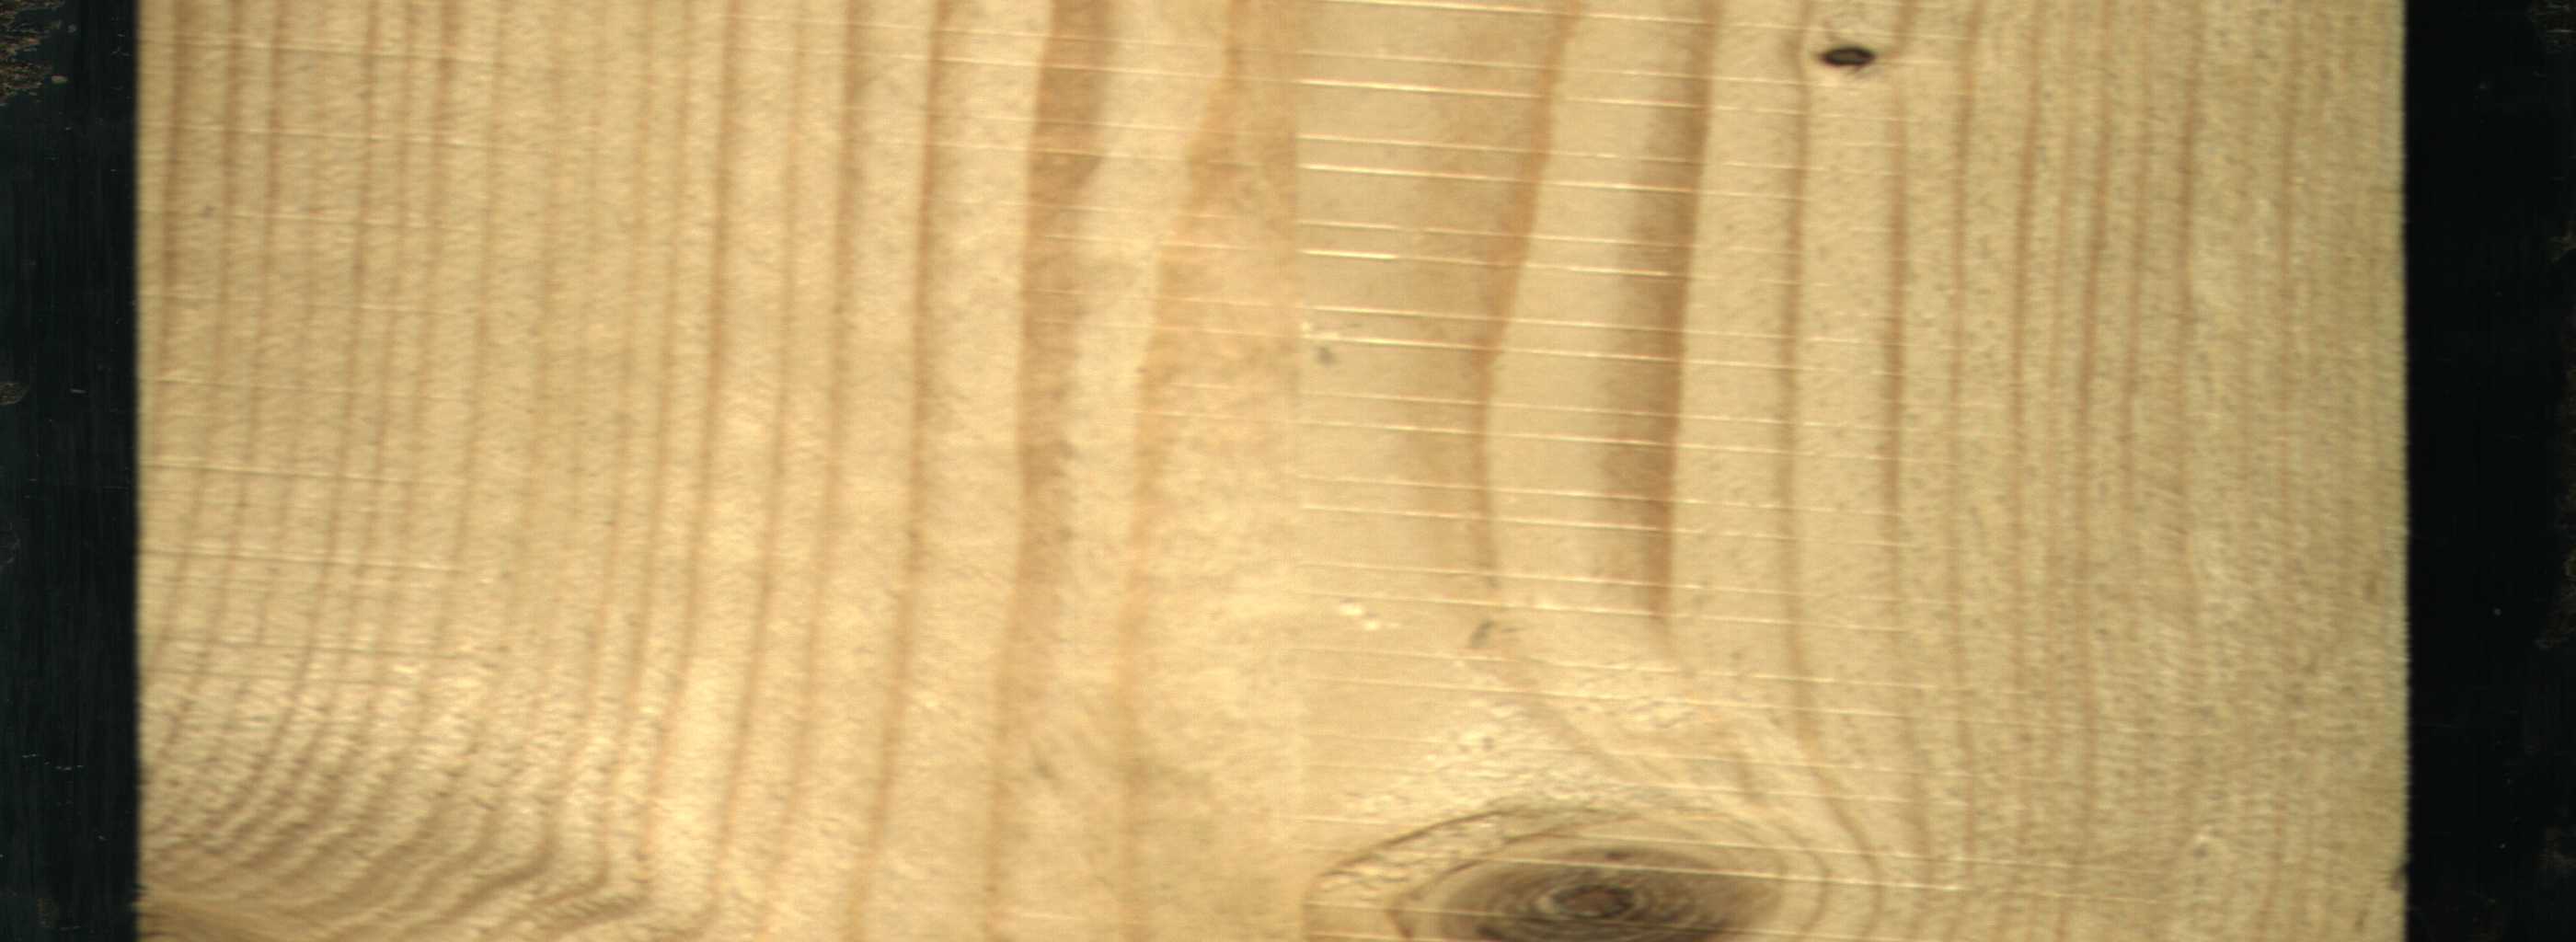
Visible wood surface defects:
Live_Knot
Live_Knot
Live_Knot